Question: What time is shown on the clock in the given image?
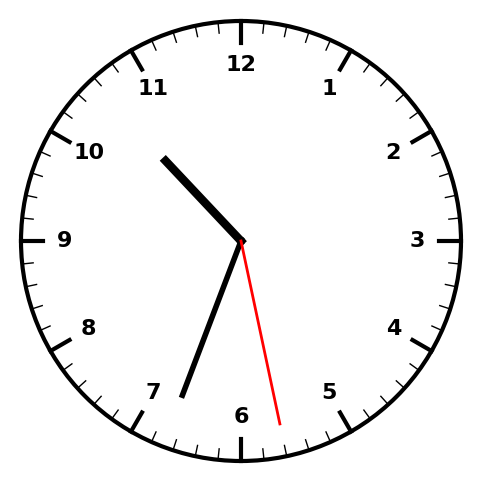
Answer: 10:33:28